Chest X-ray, PA view. Patient: 54 years old, sex M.
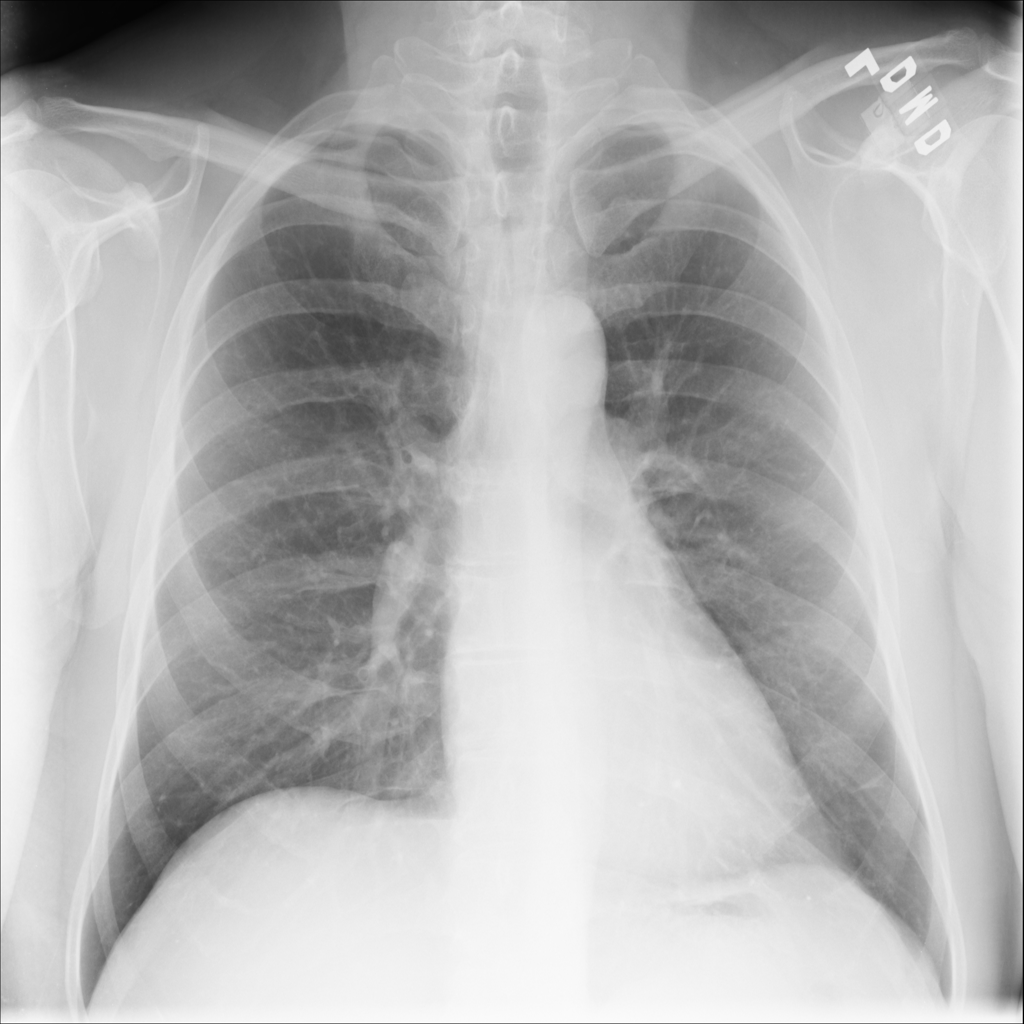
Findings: No Finding